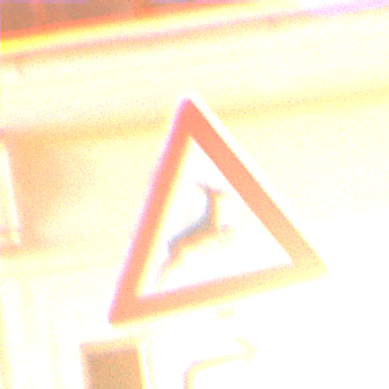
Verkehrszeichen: WildwechselLinks
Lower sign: RichtungsangabeDurchPfeile5
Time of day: Night
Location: Outdoor (Urban)
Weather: Overcast
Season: Winter
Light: Artificial